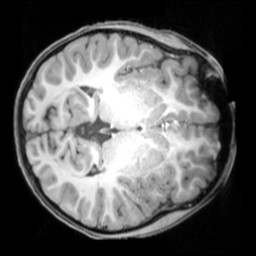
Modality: T1w
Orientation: axial
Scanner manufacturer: siemens
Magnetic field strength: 3 T
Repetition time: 1.9 s
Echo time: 0.00397 s